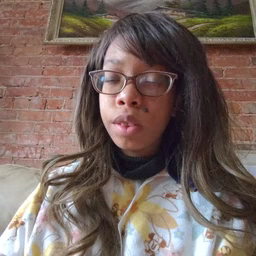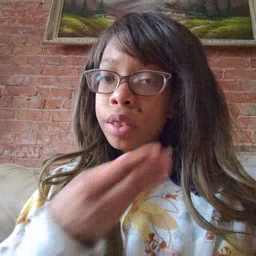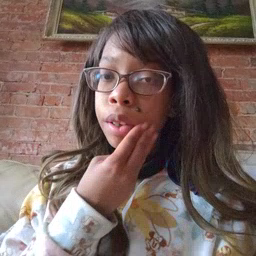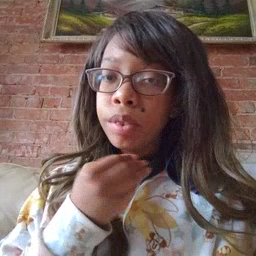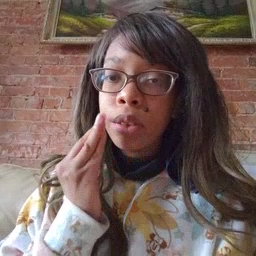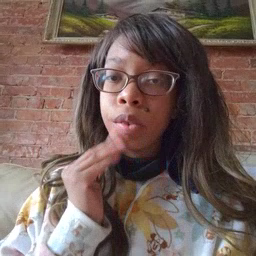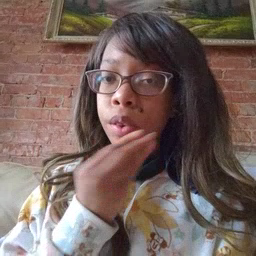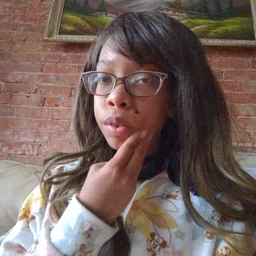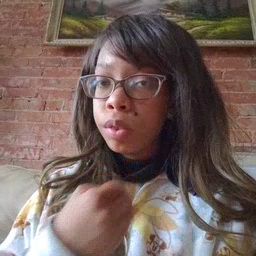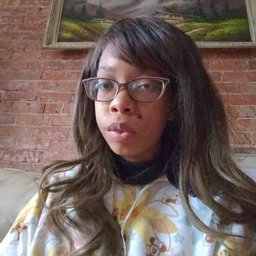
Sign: napkin